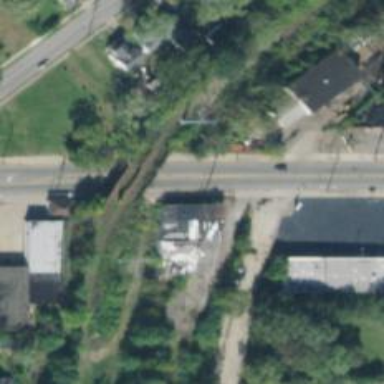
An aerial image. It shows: Abandoned railway bridge.